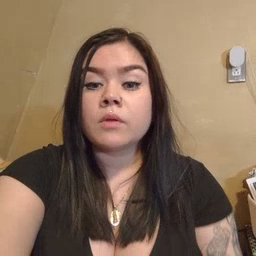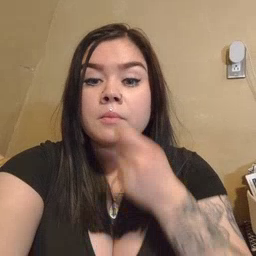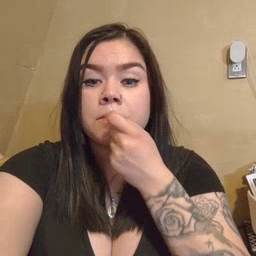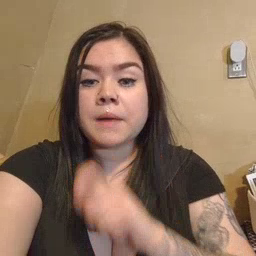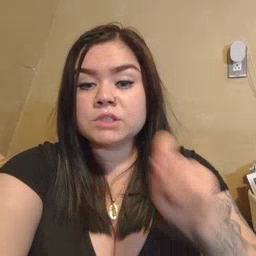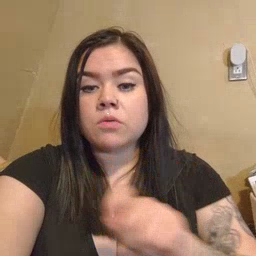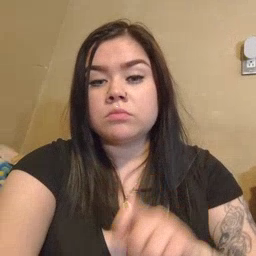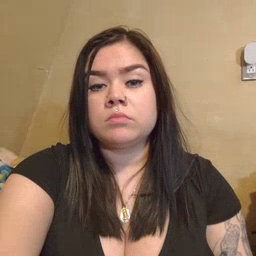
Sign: pencil